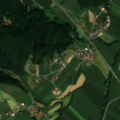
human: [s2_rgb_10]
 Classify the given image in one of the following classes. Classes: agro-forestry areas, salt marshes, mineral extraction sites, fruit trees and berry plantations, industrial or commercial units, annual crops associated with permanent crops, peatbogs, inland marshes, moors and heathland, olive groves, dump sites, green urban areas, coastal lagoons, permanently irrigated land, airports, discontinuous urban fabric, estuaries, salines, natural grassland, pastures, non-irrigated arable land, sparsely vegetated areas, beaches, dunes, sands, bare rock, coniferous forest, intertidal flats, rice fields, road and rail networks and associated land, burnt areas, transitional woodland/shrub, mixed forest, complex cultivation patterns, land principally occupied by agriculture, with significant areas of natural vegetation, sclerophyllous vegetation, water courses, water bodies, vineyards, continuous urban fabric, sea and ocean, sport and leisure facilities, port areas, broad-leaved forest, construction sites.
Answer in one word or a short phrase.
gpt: discontinuous urban fabric, non-irrigated arable land, pastures, complex cultivation patterns, broad-leaved forest